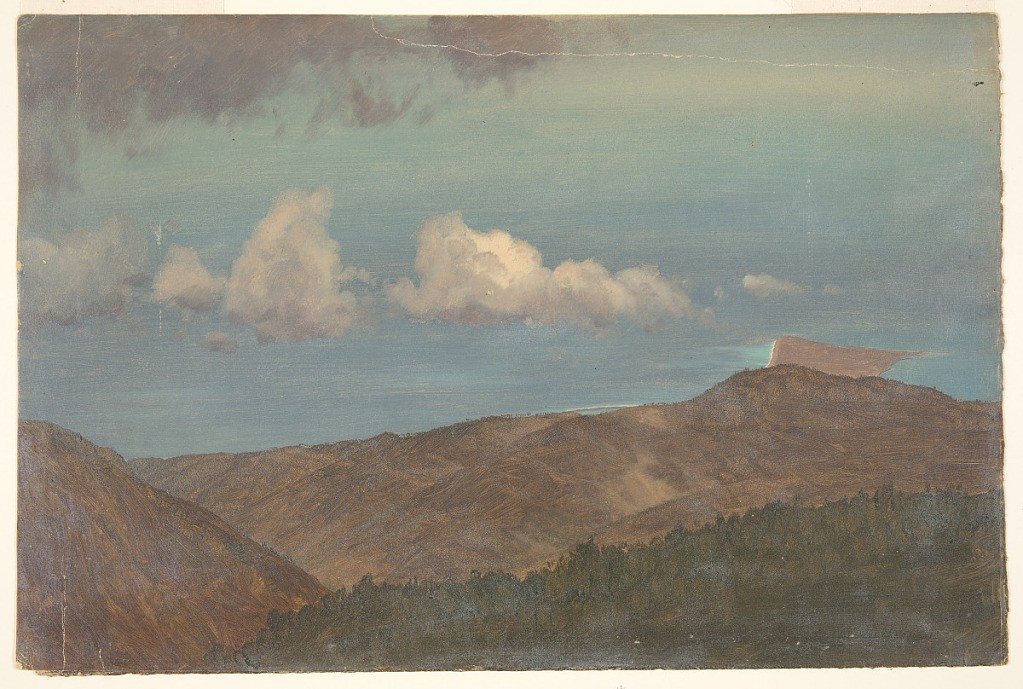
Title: Ocean View near Kingston, Jamaica
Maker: Frederic Edwin Church, American, 1826–1900
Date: May–September 1865
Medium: Brush and oil, graphite on paperboard
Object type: Drawing
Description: Landscape sketch showing view of nearby topography, a portion of the Palisadoes, and the ocean beyond from a hill near Kingston, Jamaica (in the vicinity of Long Hill or Constitution Hill, east of Kingston). Immediate foreground hillside green and wooded, while those beyond are brown and rugged. A portion of the Palisadoes is visible just beyond the hills. Blue and aquamarine of the ocean comprises the  remainder of the drawing, along with some low, puffy clouds.